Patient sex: M
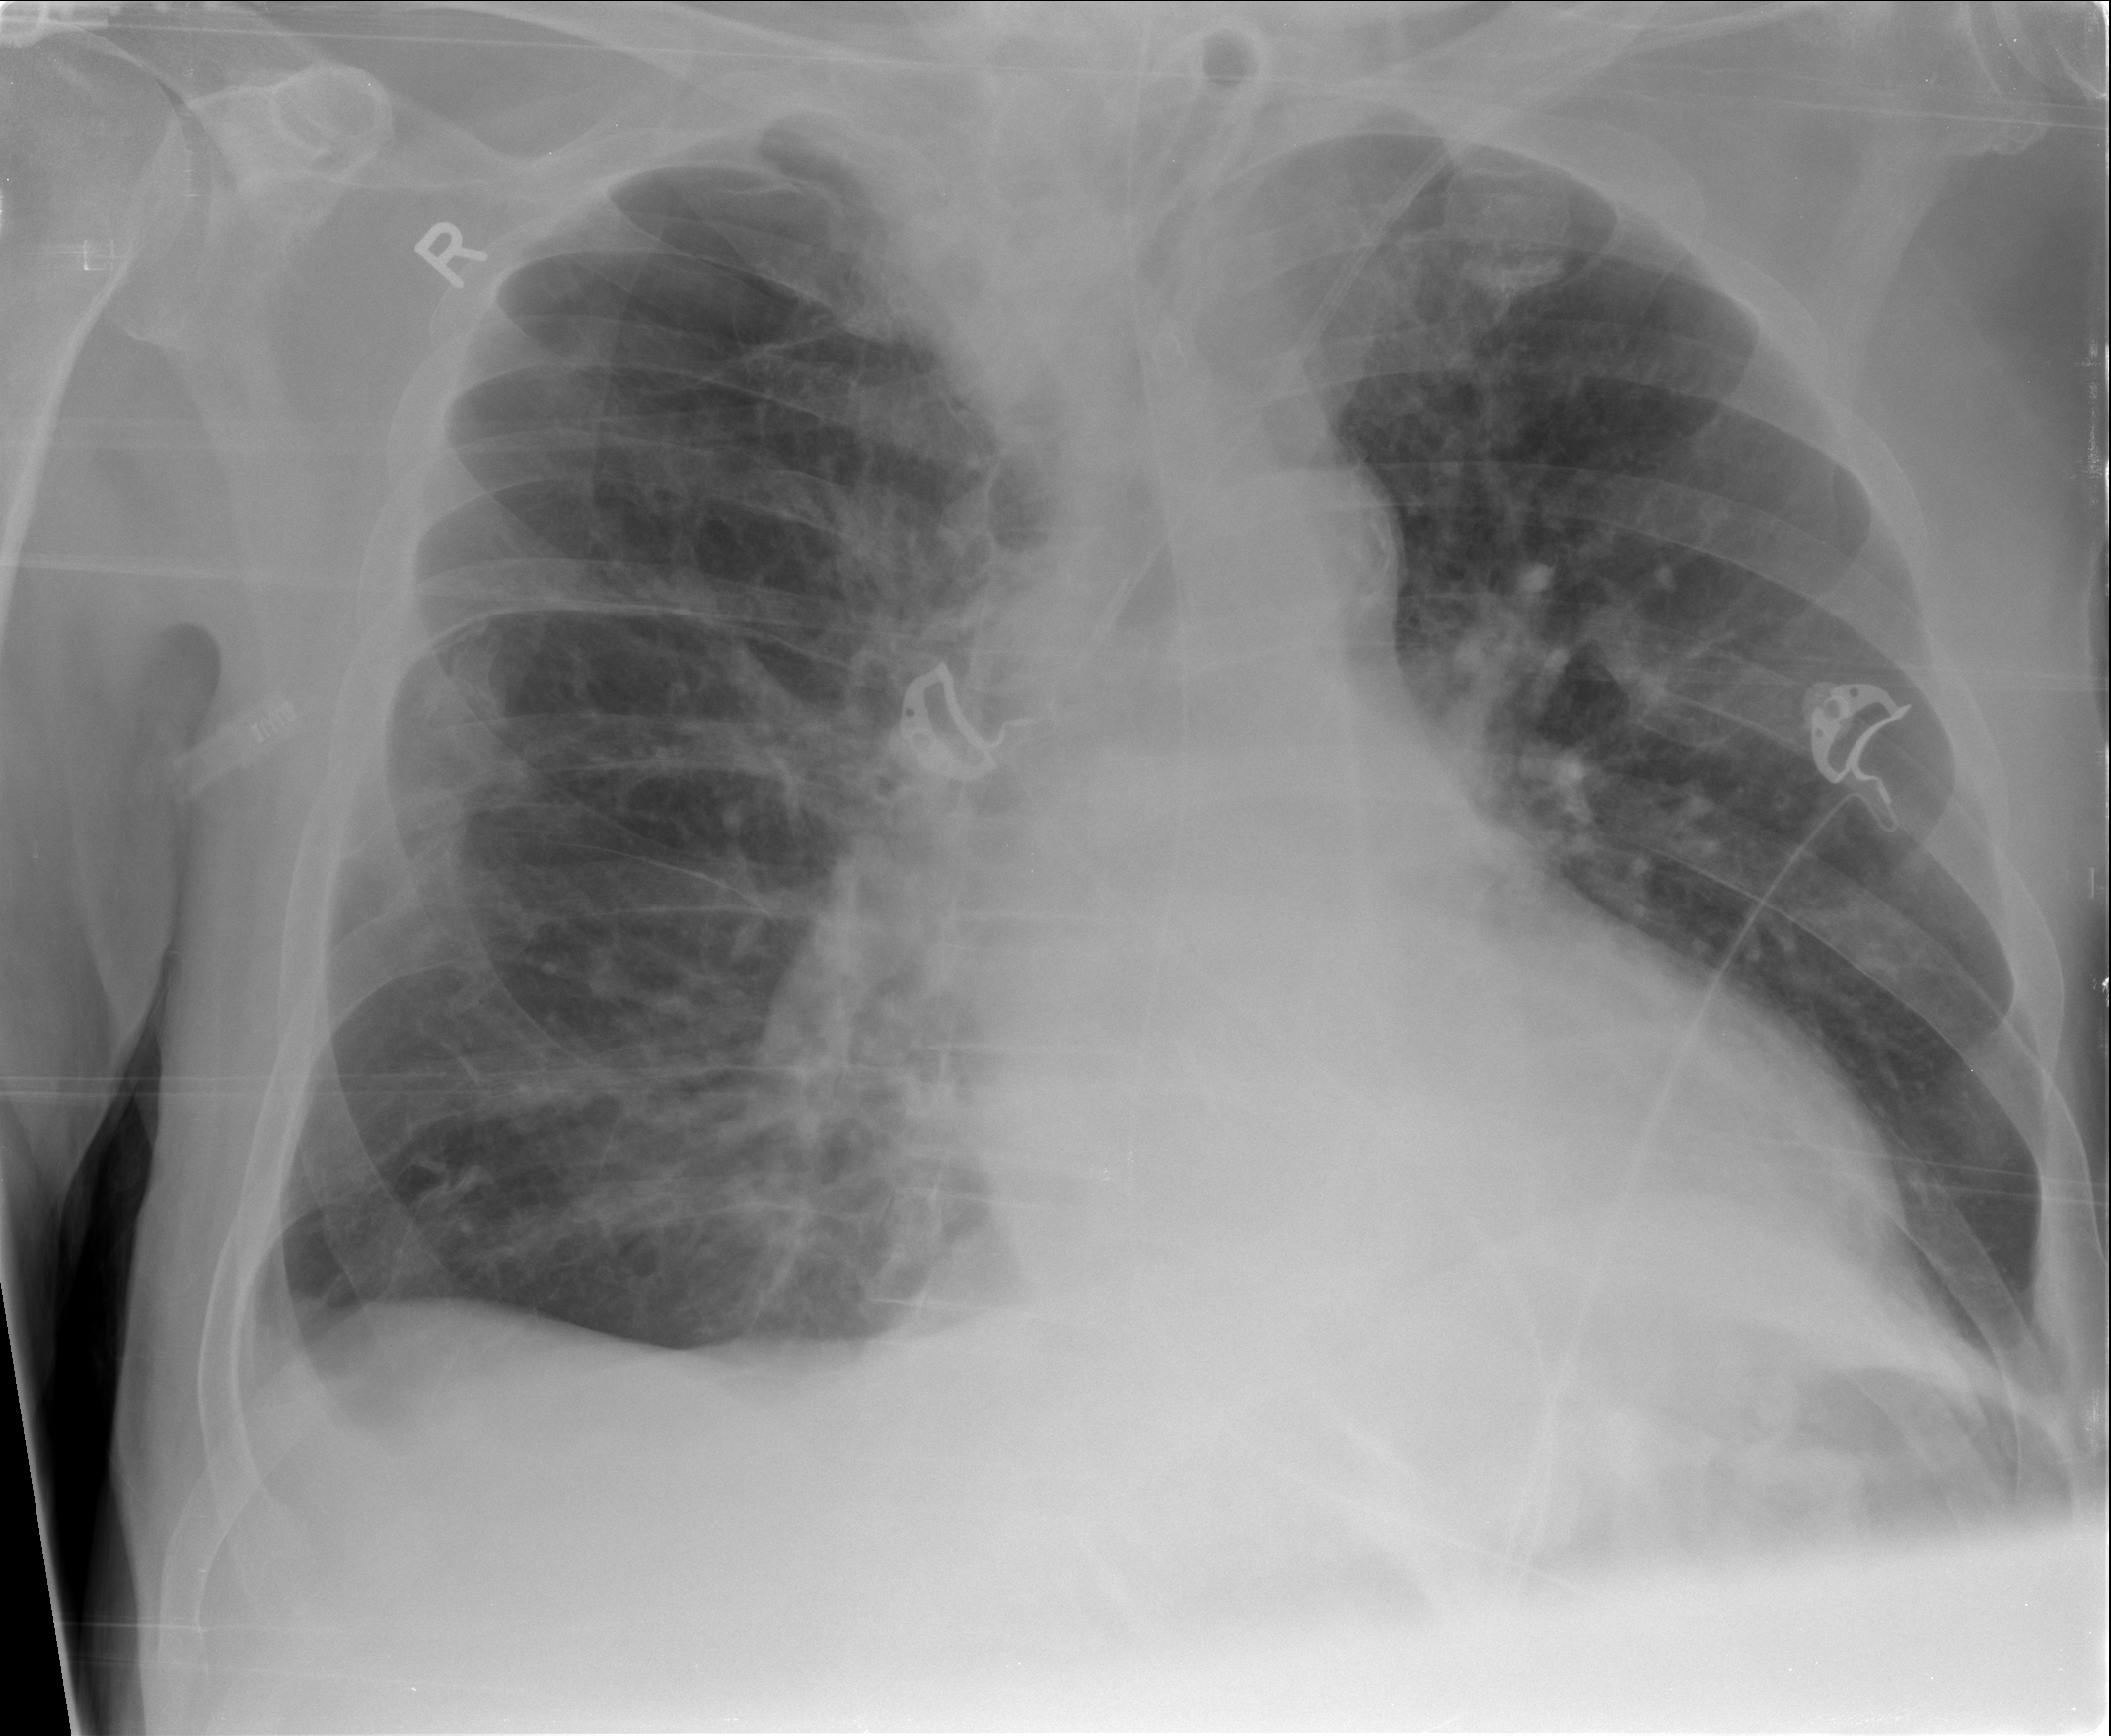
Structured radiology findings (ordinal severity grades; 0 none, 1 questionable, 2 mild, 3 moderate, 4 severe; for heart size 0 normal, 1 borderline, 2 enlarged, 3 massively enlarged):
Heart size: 0
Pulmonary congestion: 2
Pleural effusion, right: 1
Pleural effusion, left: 1
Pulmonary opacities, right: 2
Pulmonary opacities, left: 2
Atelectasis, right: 2
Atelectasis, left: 2